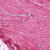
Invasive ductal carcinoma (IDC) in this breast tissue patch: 0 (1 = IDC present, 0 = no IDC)